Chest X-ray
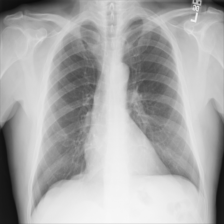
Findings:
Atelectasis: negative
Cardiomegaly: negative
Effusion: negative
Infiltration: negative
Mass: negative
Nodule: negative
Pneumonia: negative
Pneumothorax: negative
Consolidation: negative
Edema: negative
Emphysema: positive
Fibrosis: negative
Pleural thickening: negative
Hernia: negative